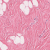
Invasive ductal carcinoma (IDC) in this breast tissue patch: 0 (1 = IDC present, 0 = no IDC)